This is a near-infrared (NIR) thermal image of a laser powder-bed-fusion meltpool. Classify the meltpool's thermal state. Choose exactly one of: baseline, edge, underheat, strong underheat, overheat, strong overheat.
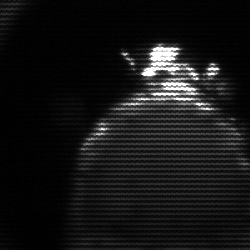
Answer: edge